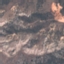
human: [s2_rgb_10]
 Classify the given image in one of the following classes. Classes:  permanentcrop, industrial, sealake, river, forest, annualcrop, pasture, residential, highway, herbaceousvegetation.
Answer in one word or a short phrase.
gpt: HerbaceousVegetation